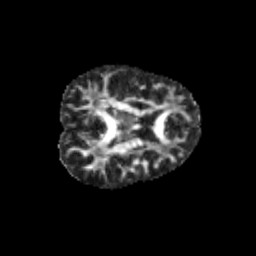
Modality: FA
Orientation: axial
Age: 12
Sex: female
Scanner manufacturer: siemens
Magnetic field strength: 3 T
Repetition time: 3.8 s
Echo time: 0.07 s